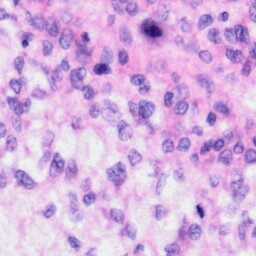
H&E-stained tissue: Liver